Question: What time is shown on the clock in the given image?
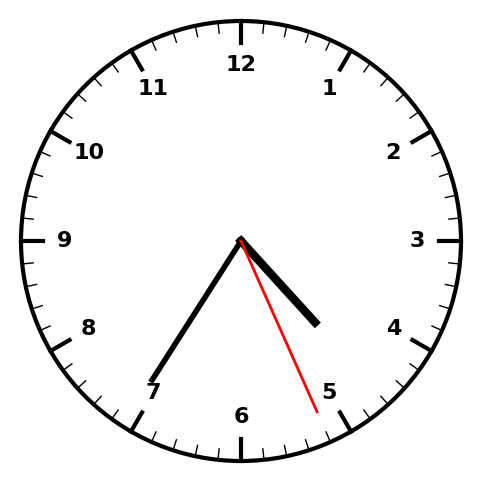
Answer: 04:35:26